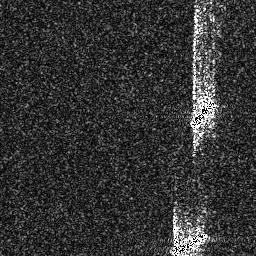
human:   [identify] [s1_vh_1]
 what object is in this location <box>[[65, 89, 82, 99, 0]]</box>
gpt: <ref>1 medium ship at the bottom right</ref>